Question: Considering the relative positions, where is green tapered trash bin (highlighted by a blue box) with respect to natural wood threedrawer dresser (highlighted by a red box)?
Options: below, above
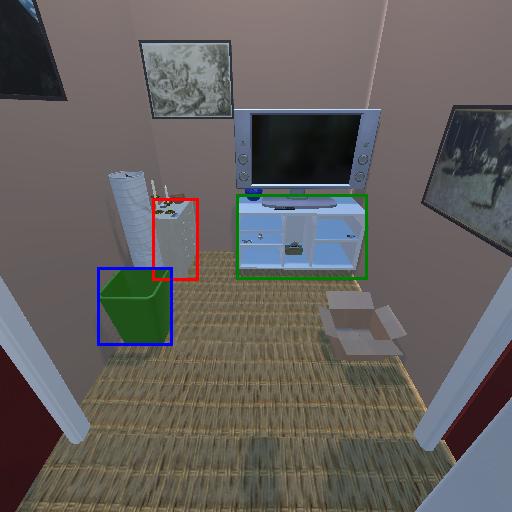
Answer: below